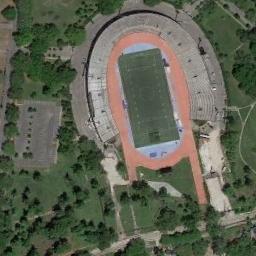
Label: stadium